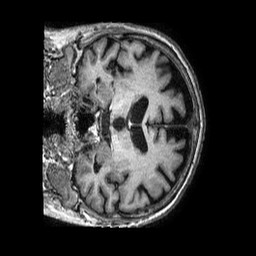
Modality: T1w
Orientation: coronal
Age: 77
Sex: male
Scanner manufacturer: philips
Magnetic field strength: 3 T
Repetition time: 0.00659 s
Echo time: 0.002964 s